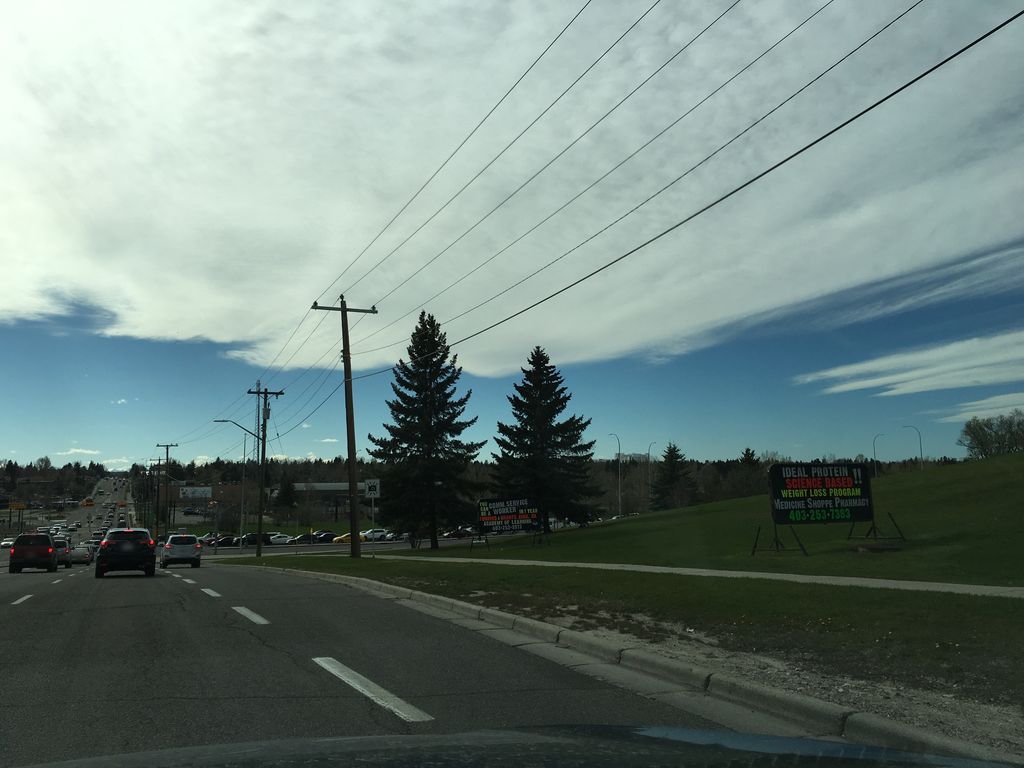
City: calgary